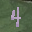
Label: 4